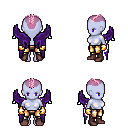
a pixel art fantasy rpg character, female body template, dark elf, purple skin, purple wings, gold greaves, pink short mohawk hairstyle, gold gloves, maroon shoes, four views (front, back, left, right), 2x2 character sprite sheet, small pixel art, hard edges, no anti-aliasing